Question:
Is there a way how to remove those two "darker" -ish places above and beneath active table? I have already tinkered with Opaque options without any success.
Note: The screenshot is taken while "dragging down".
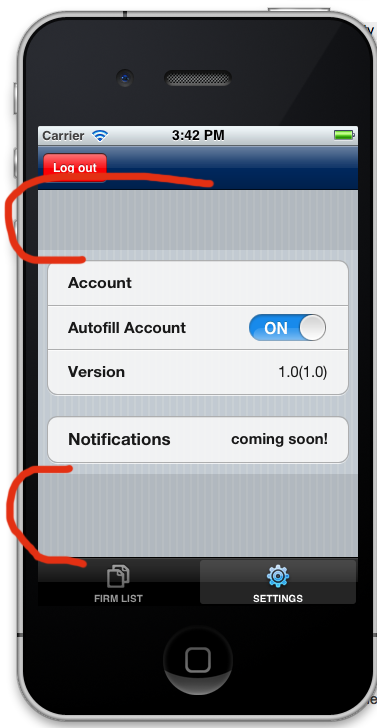
Answer: Michal, I'm having trouble understanding how this is happening. I tried a similar setup on one of my view controllers in a storyboard. On the left you can see the result and on the right you can see how it's set up in the storyboard. As you can see, this is a standard UITableView with static cells without the "dark background" issue. This also doesn't appear while dragging down.

This could be caused by something that's wrong with your setup. Could you elaborate so I can help you?